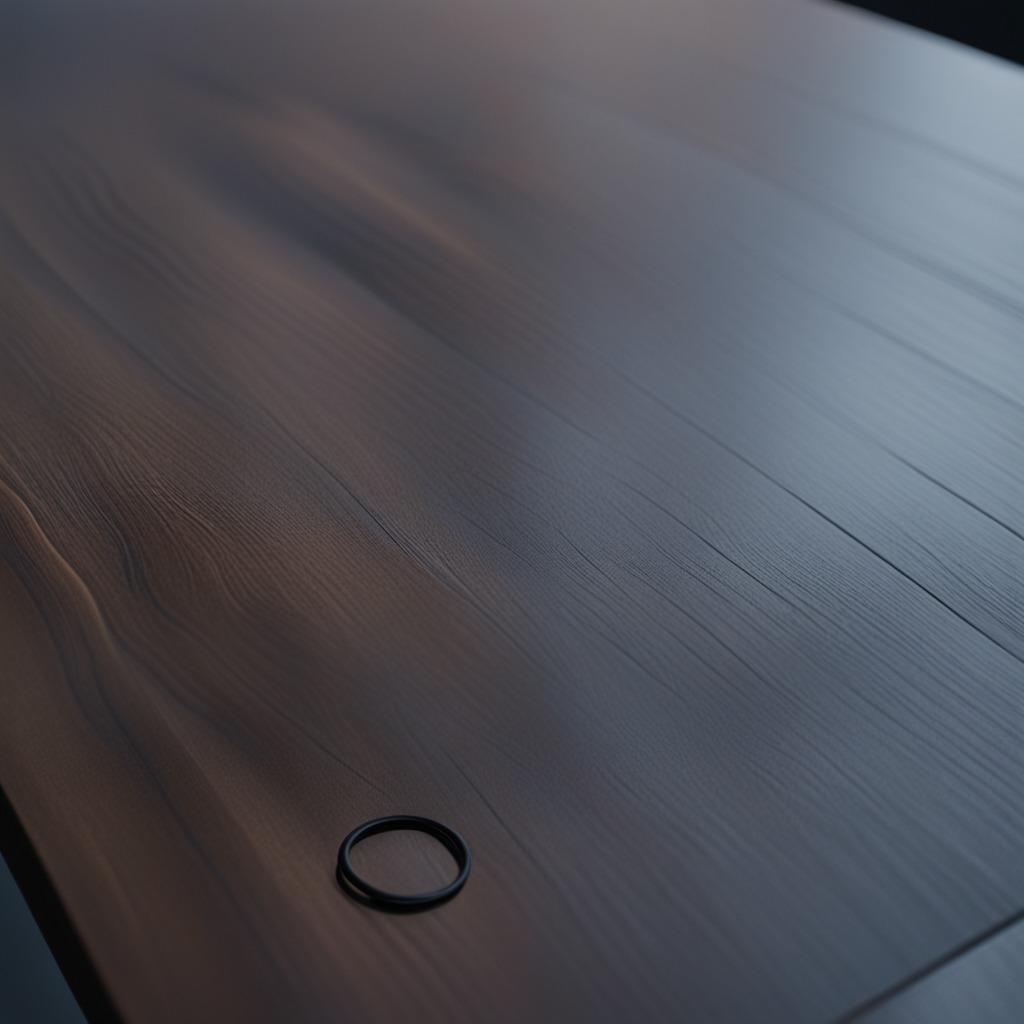
A rubber O-ring lies on the old table with faint burn marks in a small garage at twilight.